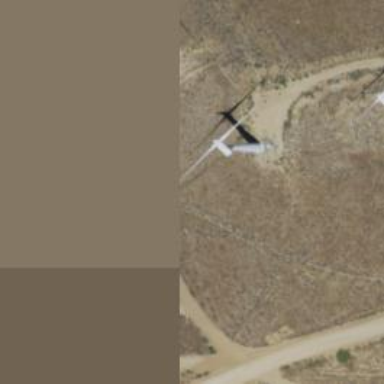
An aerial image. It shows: Wind power generator utilizing wind turbines.